Chest X-ray. View position: AP
Patient age: 34
Patient sex: F
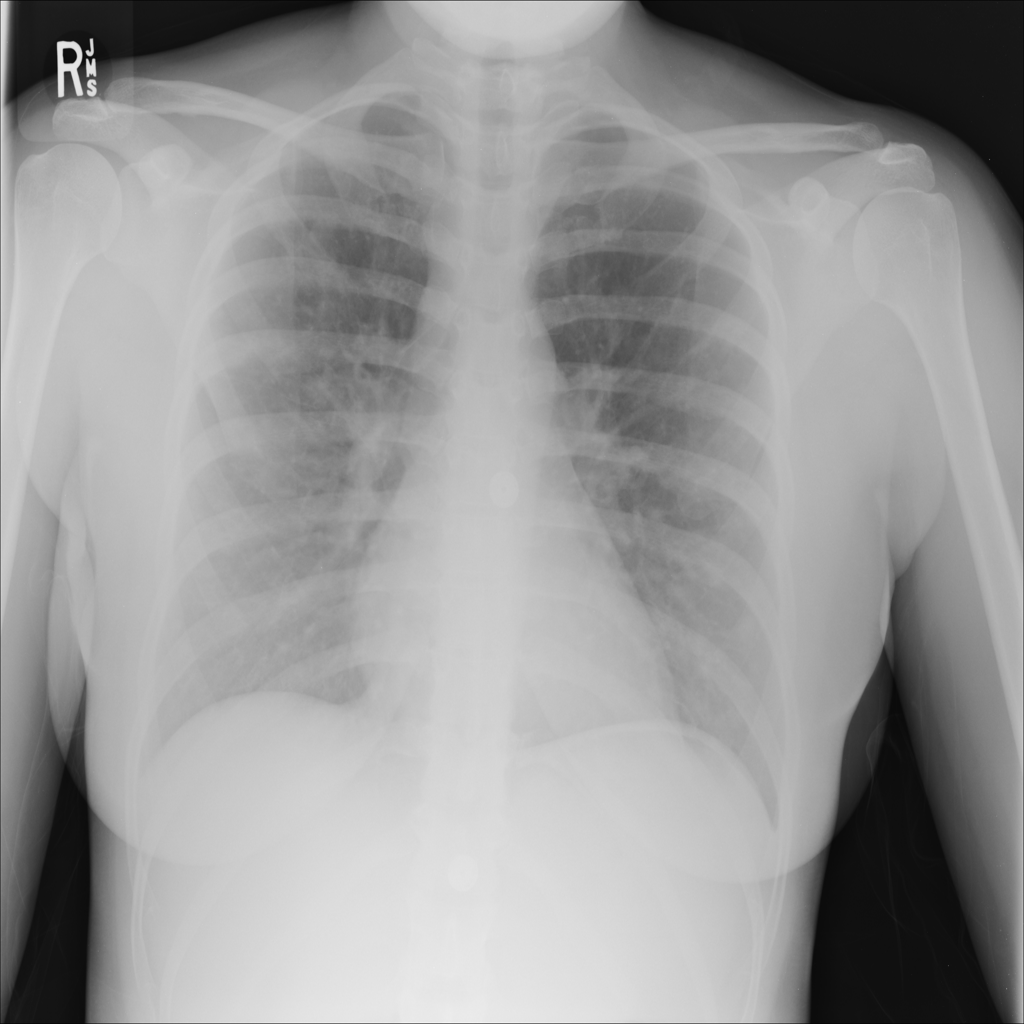
Finding: Pneumothorax